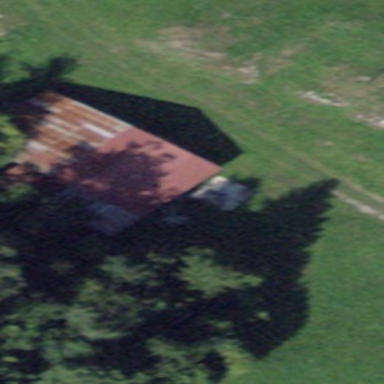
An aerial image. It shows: Rural barn.